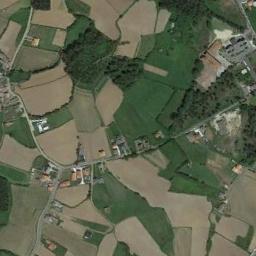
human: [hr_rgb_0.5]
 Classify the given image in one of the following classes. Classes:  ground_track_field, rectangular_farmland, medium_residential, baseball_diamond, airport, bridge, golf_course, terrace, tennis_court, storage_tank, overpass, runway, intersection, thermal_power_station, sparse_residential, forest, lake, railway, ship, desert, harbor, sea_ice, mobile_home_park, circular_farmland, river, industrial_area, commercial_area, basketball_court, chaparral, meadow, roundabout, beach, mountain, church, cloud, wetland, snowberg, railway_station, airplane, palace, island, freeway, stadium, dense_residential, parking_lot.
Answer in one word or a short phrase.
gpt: rectangular_farmland